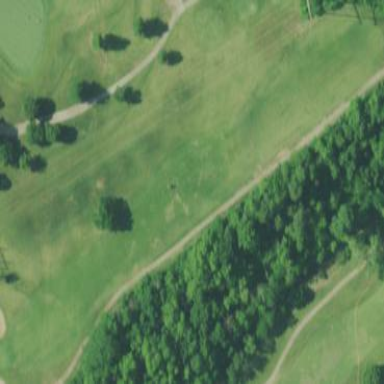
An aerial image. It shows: Grassy area designated as golf fairway.